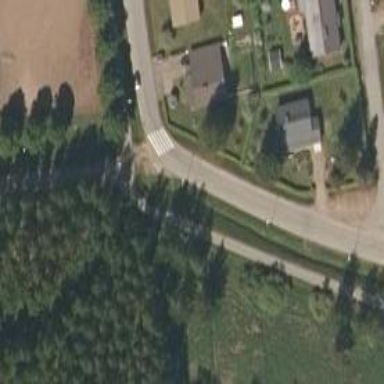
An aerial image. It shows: Uncontrolled road crossing.